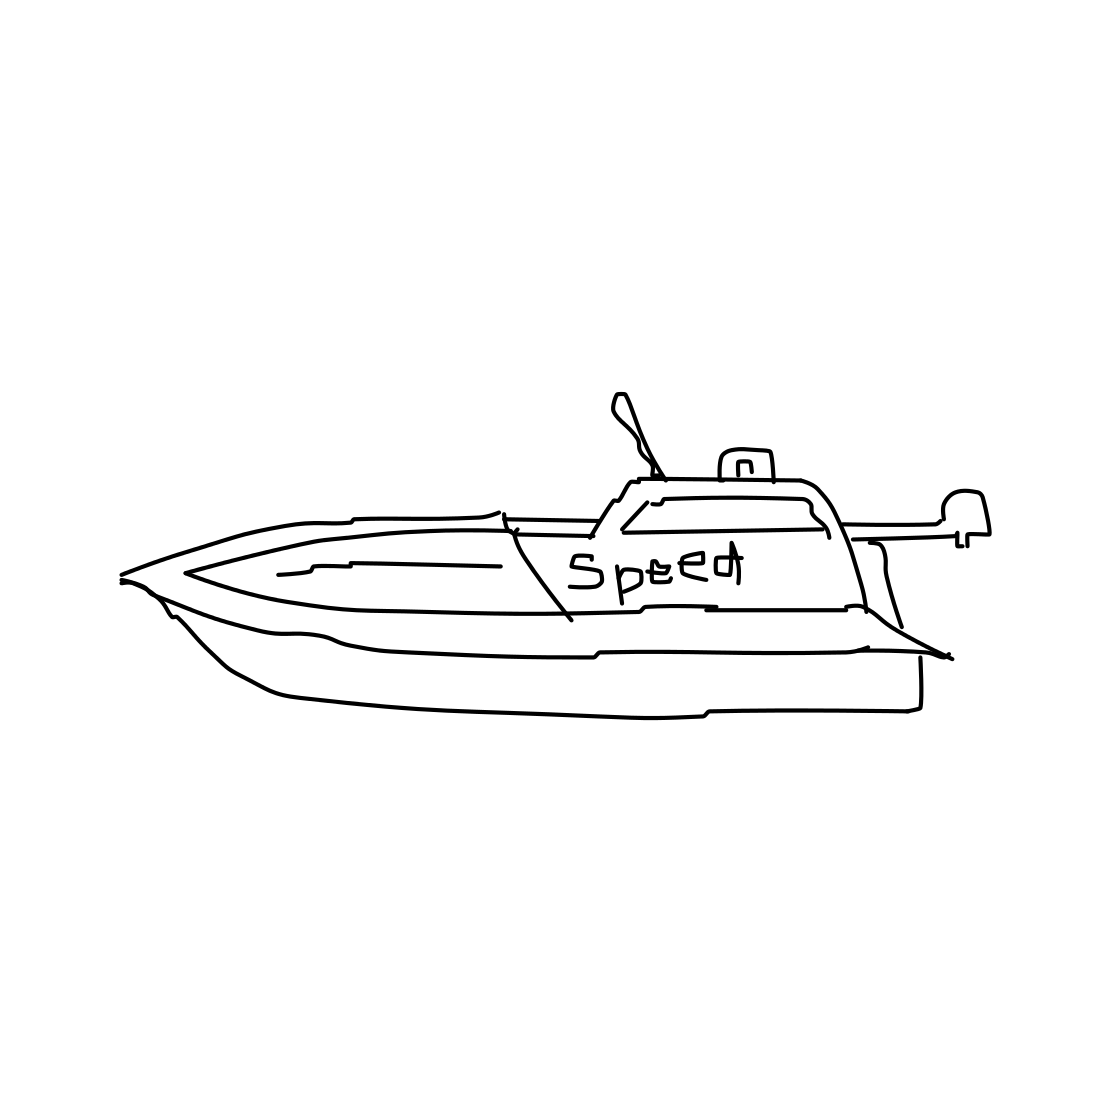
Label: speed-boat